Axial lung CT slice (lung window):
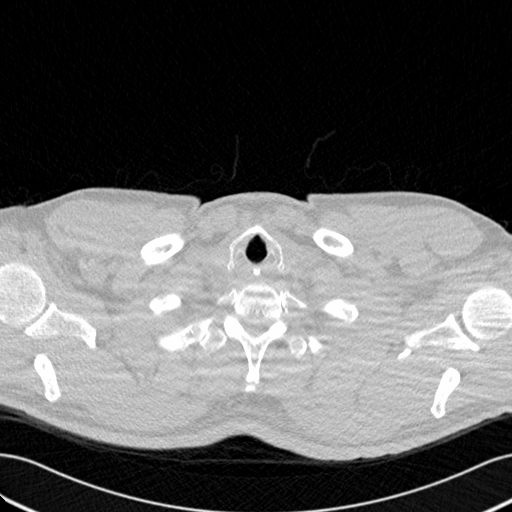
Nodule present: no